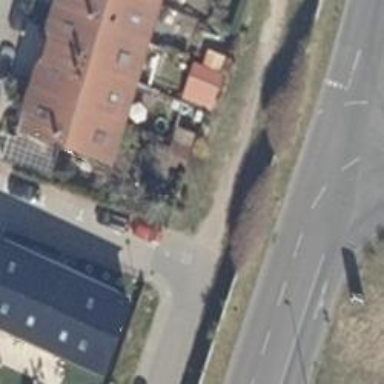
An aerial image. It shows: Residential road with sidewalk on the left.